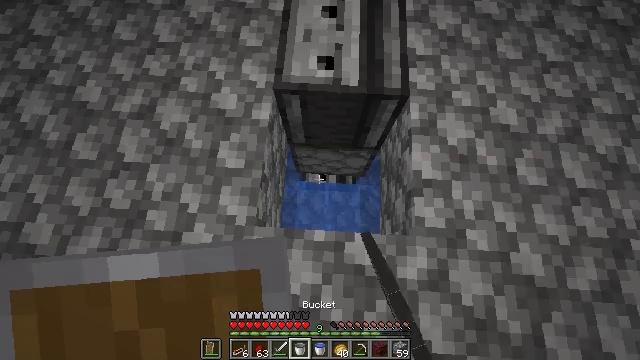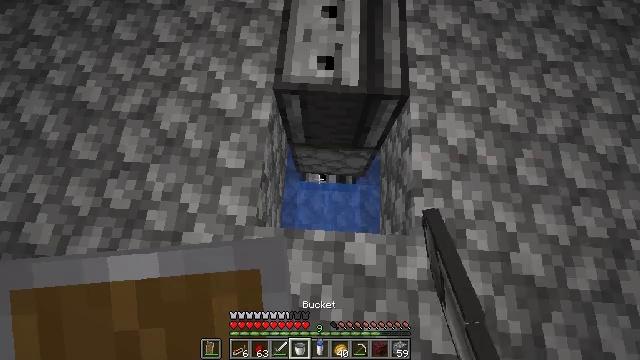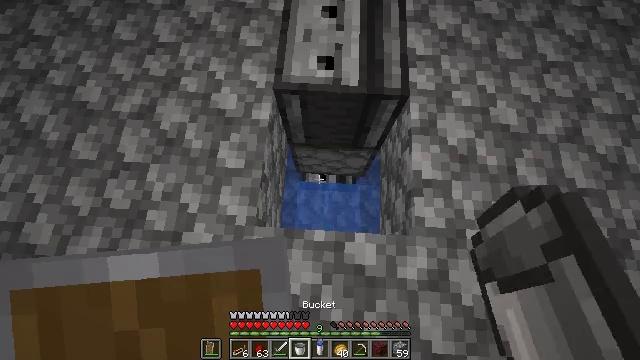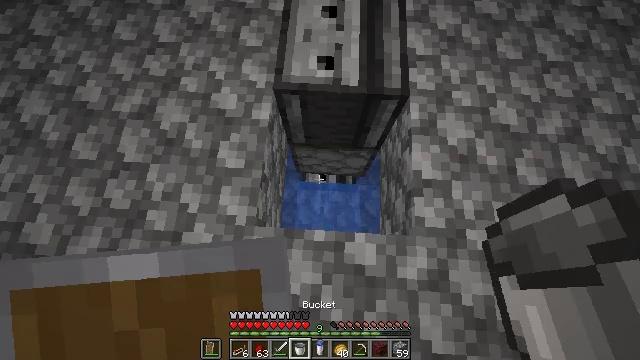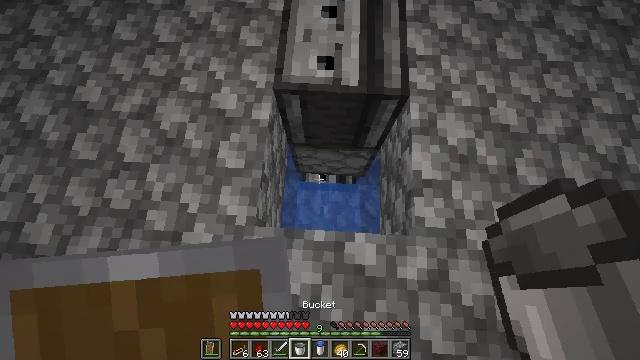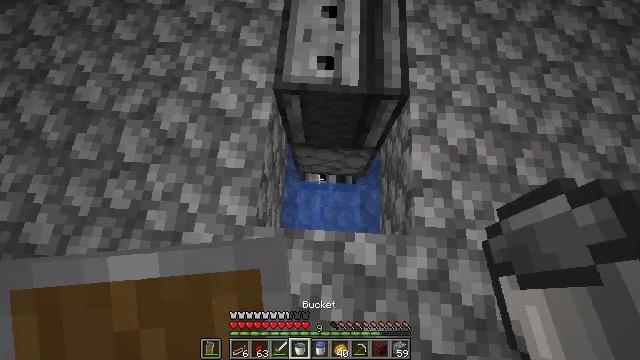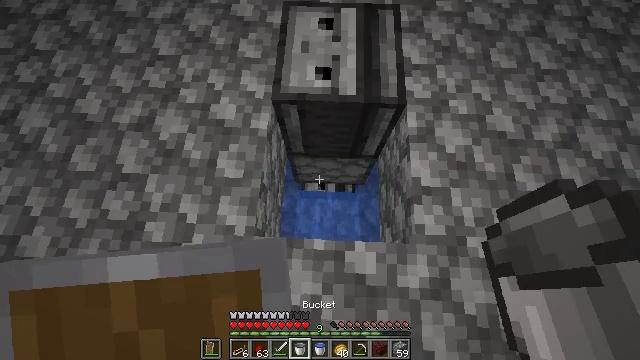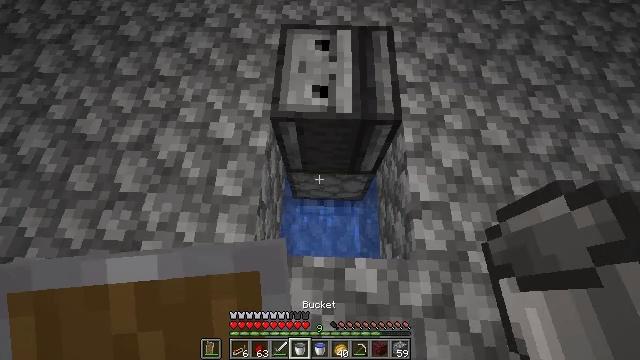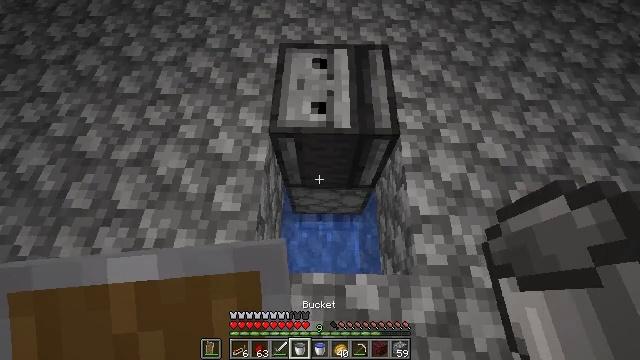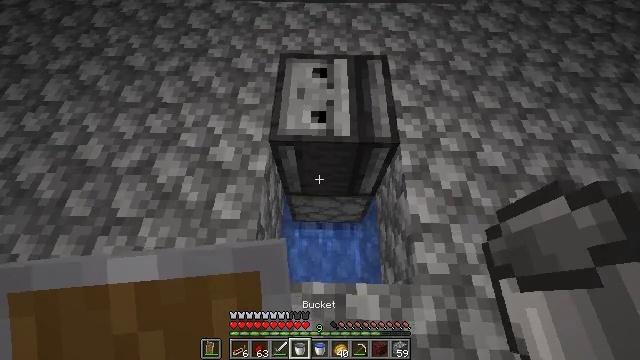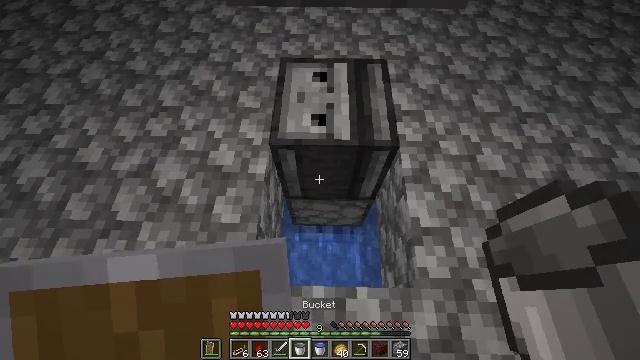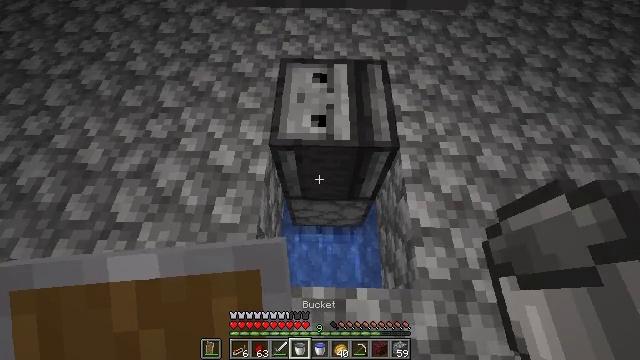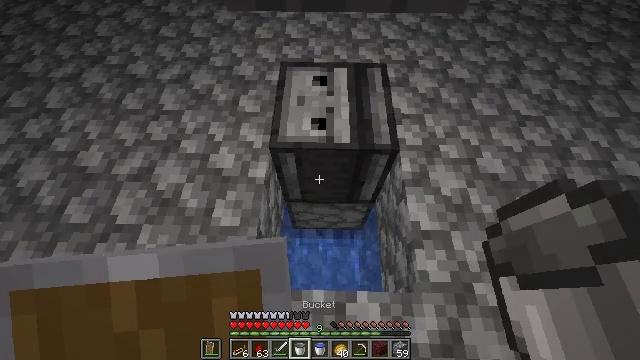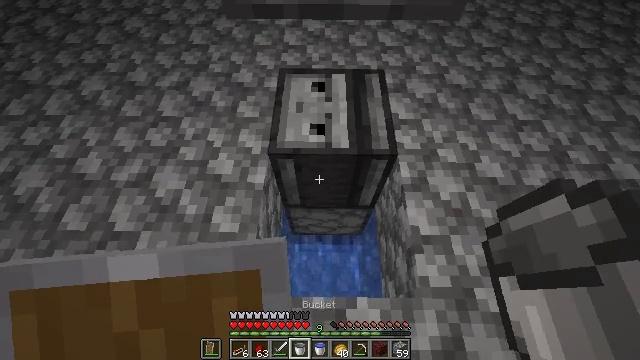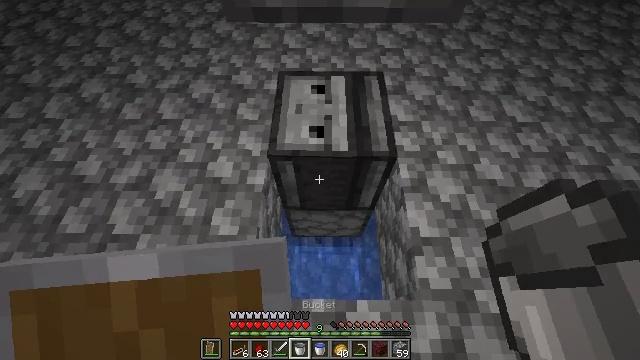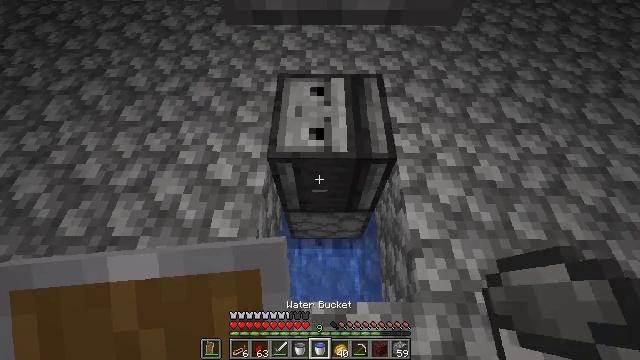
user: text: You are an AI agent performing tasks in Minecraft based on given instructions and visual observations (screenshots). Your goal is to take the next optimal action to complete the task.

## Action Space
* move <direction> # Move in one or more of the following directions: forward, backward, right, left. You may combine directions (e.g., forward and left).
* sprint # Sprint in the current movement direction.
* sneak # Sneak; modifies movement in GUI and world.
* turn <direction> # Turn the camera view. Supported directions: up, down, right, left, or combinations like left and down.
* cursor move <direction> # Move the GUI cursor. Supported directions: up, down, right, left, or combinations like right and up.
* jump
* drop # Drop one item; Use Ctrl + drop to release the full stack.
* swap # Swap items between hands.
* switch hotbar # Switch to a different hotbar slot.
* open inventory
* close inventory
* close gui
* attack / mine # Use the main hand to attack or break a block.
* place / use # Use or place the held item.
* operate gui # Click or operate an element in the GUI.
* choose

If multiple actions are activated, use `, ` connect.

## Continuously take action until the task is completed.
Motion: motion action
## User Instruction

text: Get observer for redstone contraptions.
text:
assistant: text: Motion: no_op
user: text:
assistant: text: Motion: no_op
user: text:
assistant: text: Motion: no_op
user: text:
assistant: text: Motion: no_op
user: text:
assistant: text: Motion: no_op
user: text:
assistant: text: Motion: turn up
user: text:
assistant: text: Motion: turn up
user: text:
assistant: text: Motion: turn up
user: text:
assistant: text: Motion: turn up
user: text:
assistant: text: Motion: no_op
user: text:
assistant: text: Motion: no_op
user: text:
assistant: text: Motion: no_op
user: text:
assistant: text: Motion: turn up
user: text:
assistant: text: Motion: no_op
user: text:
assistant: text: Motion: no_op
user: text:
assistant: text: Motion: no_op
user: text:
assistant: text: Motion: no_op
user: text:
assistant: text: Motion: no_op
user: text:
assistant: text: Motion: no_op
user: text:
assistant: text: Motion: no_op
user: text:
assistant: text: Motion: no_op
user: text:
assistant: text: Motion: no_op
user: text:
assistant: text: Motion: no_op
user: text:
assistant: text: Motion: no_op
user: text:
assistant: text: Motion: no_op
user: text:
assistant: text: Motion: no_op
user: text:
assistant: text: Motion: no_op
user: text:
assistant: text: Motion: no_op
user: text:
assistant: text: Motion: no_op
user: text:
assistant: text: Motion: no_op